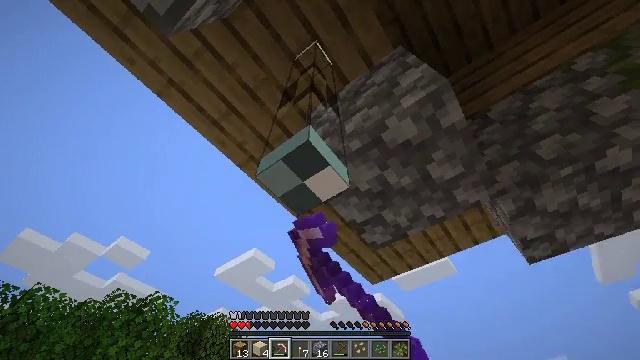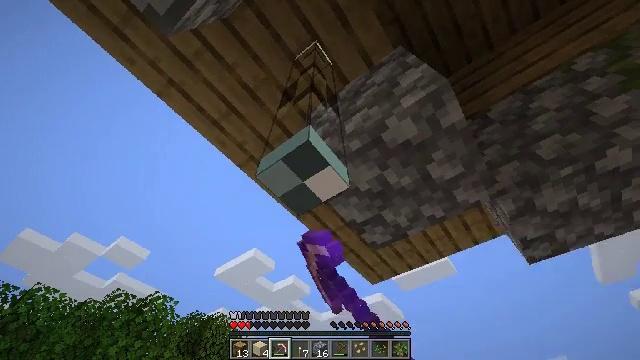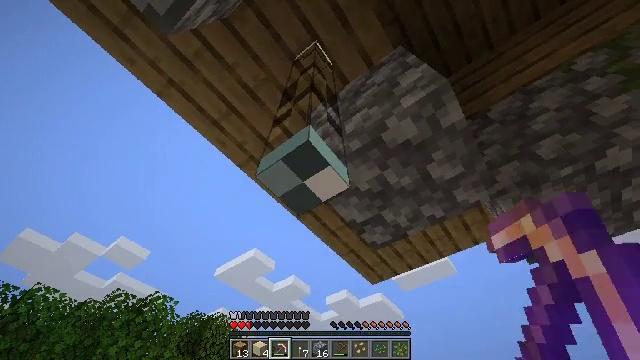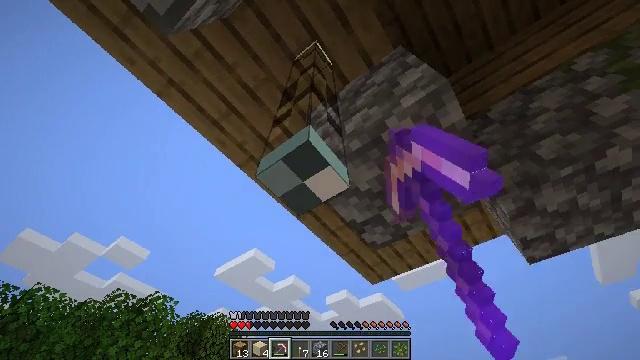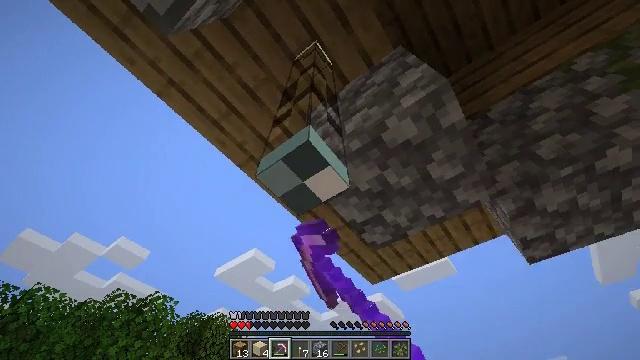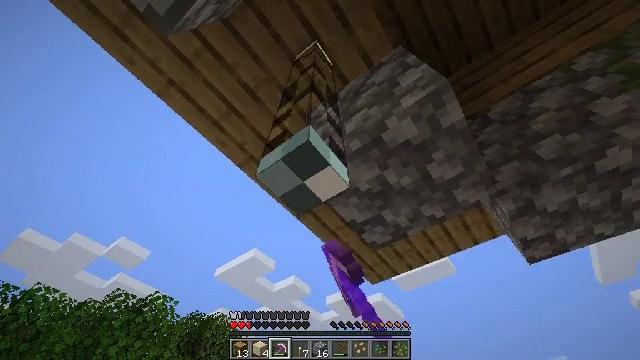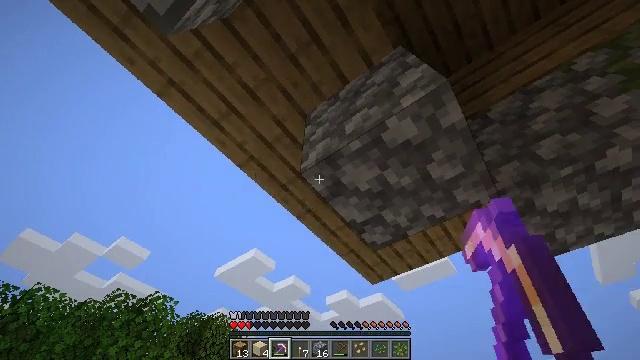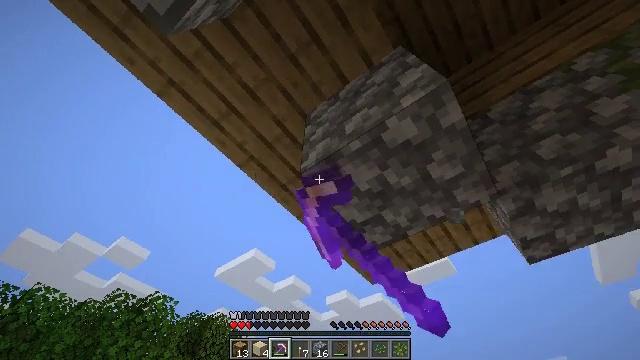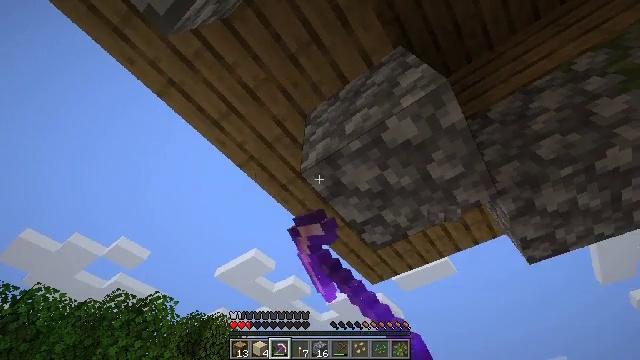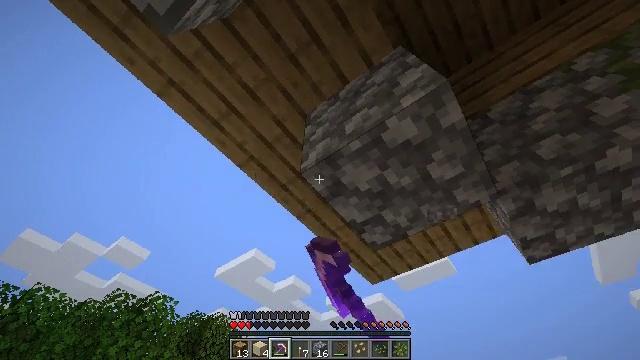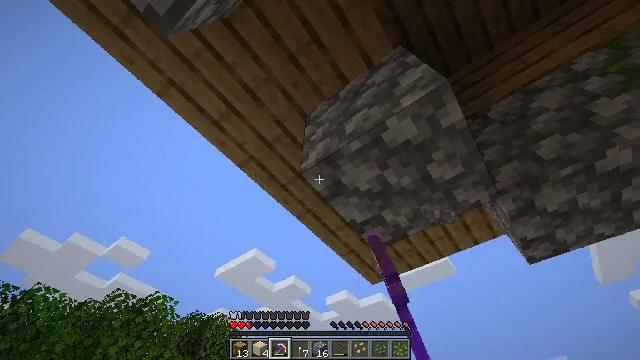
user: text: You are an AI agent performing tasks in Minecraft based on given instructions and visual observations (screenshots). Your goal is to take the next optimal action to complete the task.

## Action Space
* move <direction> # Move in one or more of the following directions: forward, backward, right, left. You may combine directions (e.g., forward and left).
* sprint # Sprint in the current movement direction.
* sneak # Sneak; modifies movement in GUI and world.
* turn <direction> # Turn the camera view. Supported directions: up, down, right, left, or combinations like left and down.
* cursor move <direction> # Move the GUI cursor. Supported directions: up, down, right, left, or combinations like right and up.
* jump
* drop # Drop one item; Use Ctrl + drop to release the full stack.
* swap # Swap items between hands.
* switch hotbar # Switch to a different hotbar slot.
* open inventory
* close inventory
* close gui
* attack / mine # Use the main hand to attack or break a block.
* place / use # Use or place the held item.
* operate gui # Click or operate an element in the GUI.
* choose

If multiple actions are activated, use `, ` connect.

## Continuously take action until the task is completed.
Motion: motion action
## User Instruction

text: Mine the glass pane carefully.
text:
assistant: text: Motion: attack / mine
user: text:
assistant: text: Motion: attack / mine
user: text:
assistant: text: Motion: attack / mine
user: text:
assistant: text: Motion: attack / mine
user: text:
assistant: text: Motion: attack / mine
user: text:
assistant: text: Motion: attack / mine
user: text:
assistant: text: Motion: attack / mine
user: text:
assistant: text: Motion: attack / mine
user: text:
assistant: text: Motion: no_op
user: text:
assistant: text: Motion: no_op
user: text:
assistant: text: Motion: no_op